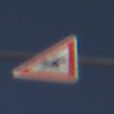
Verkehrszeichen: ReiterLinks
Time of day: MorningAfternoon
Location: Outdoor (Urban)
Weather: Clear
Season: NotSpecified
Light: Natural